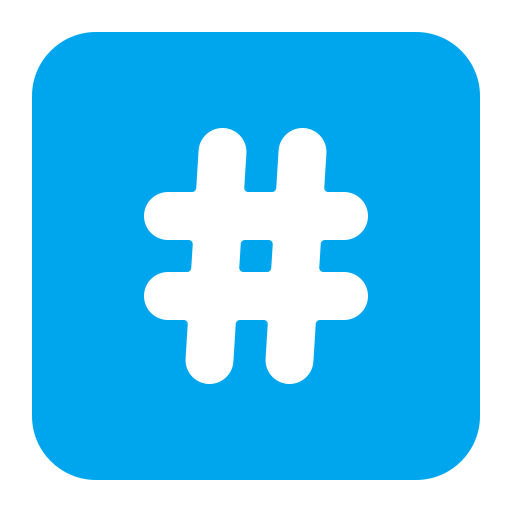
keycap hashtag flat